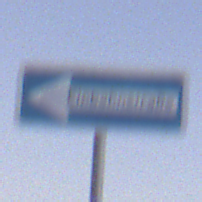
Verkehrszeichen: EinbahnstrasseLinksweisend
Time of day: Dusk
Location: Outdoor (Nature)
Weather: Clear
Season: NotSpecified
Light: Natural